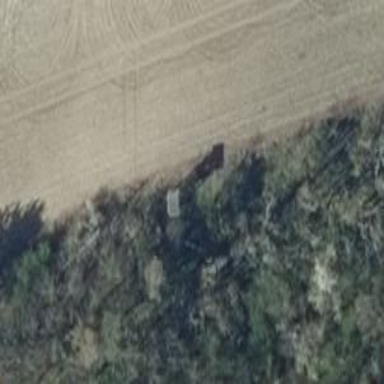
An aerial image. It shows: Hunting stand.